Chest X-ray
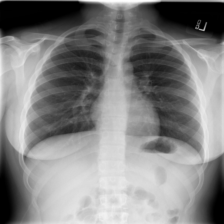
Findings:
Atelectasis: negative
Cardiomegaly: negative
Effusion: negative
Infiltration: positive
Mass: negative
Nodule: negative
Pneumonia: negative
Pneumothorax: negative
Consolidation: negative
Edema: negative
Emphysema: negative
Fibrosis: negative
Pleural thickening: negative
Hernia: negative